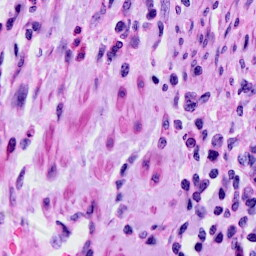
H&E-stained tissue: Cervix